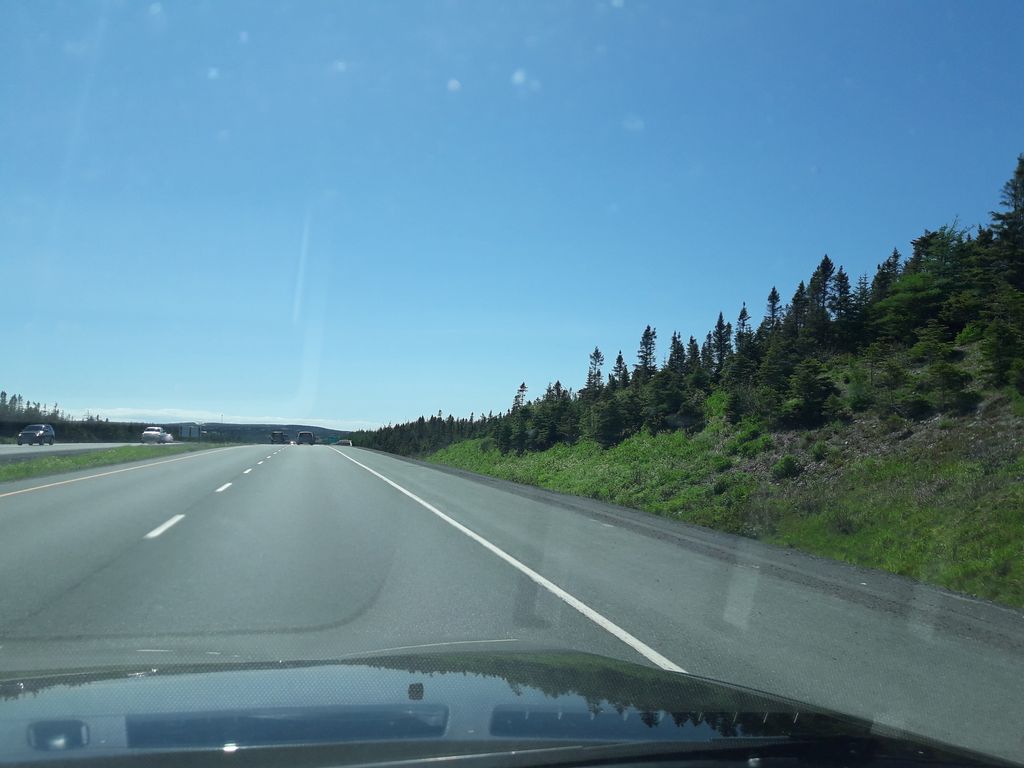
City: st_johns